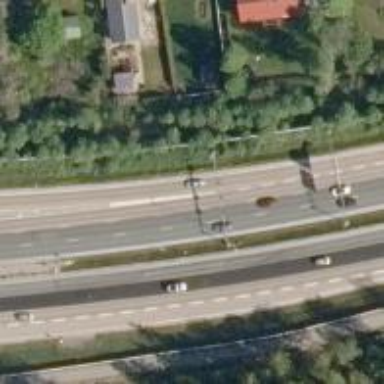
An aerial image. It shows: Trunk link road with asphalt surface.